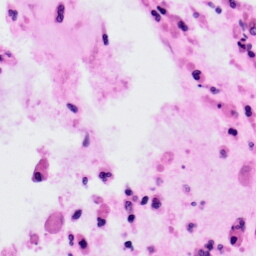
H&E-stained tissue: Colon